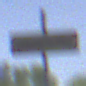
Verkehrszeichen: EndeDerUmleitungsankuendigung
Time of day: Midday
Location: Roofed (Underpass)
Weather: Clear
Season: NotSpecified
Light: Natural